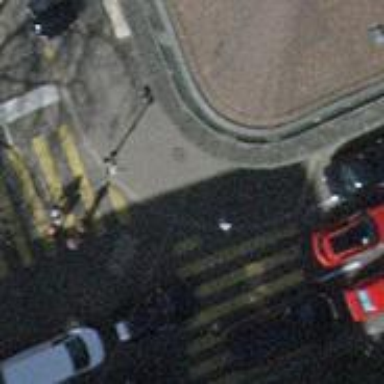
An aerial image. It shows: Kerb serving as barrier.